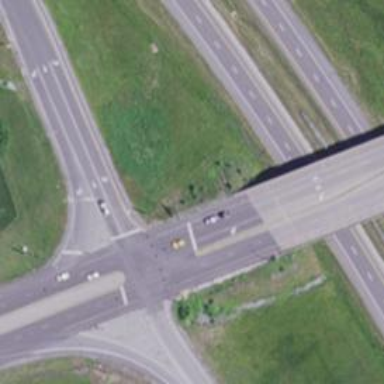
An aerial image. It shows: Asphalt dual carriageway at the trunk highway level.